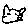
Label: cat